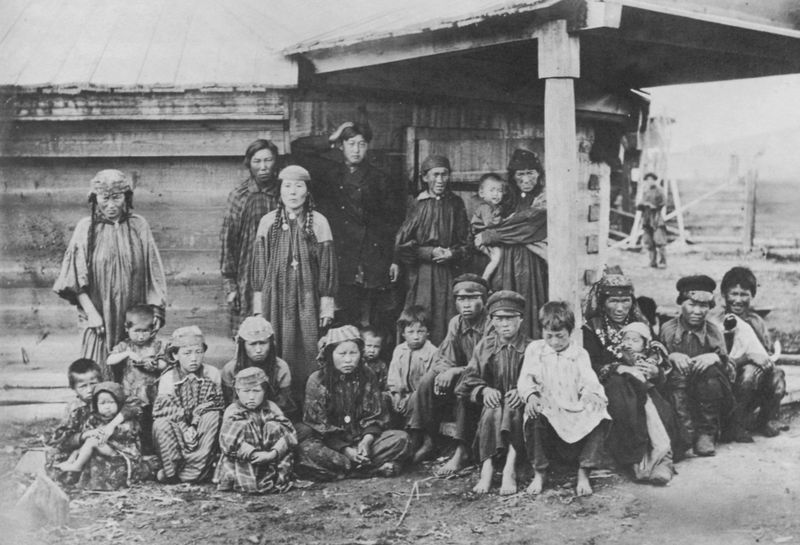
Titel: Die Katschin, ein türkischsprechender Volksstamm
Künstler: Russischer Photograph
Standort: Hamburg
Institution: Hamburgisches Museum für Völkerkunde
Schlagwörter: gruppe, mann, schatten, weiß, frauen, menschen, mädchen, sitzen, frau, grau, hintergrund, holz, hut, kleider, licht, männer, pfeiler, schwarz, säule, tür, dach, haus, zaun, haube, gesichter, kappen, mütze, mützen, wand, alte, arm, falten, bildnis, hände, portrait, erde, stamm, gatter, hütte, boden, familie, kind, mutter, vater, kinder, schuppen, schürze, man, zöpfe, buben, jungen, hemden, russland, bauernhof, hof, ausflug, baby, amerika, arbeiter, unterstand, ernst, um 1900, balken, bretter, kritisch, tor, pfosten, foto, fotografie, photographie, barfuss, stütze, veranda, kreuz, pfahl, asien, schwarz weiß, kritik, soldat, sozialkritik, gruppenbild, menschenmenge, kleinkind, photo, china, elend, leid, kopftücher, usa, vordach, armut, holzhaus, klasse, waisen, waisenkinder, verschlag, mütter, lager, russisch, lichz, häuptling, mexiko, gruppenfoto, weisen, indianer, ureinwohner, blechdach, bude, entwurzelt, famile, südamerika, sozial, eingebohrene, indios, sibirien, kirgisen, frauen kinder, dokumaentarfoto, internierung, mittelamerika, reservat, soziale kritik, soziale randgruppe, weisenkinder